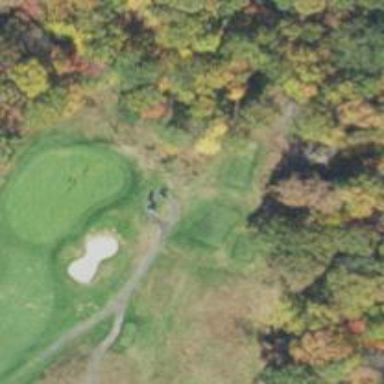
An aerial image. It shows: Golf tee.